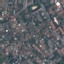
Land use / land cover class: Residential